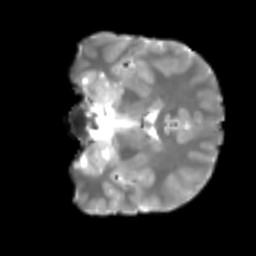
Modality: T2w
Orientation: coronal
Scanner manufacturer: siemens
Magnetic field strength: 3 T
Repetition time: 4 s
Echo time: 0.0594 s